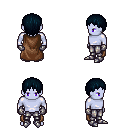
a pixel art fantasy rpg character, male body template, dark elf, purple skin, brown cape, metal pants, raven plain hairstyle, metal gloves, metal boots, four views (front, back, left, right), 2x2 character sprite sheet, small pixel art, hard edges, no anti-aliasing